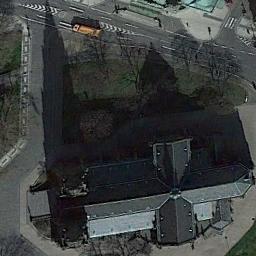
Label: church